Question: I think this is going to be an easy one for you guys :)
I am trying to get FPS displayed in the window title in my Directx application (written in C++). I do not really know how to do this as my app assigns title in this manner

any ideas how to do this (so that I can see the FPS when I minimise my app) ?
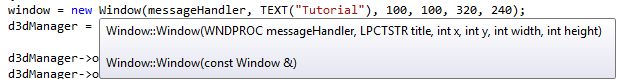
Answer: I think you can use 'SetWindowText()' to accomplish this, e.g.:
'''
HWND window = CreateWindow(windowClass.lpszClassName, title, WS_OVERLAPPEDWINDOW, x, y, width, height, GetDesktopWindow(),NULL,windowClass.hInstance,NULL);
'''
... then later ...
'''
SetWindowText(window, "XXXX FPS");
'''
See:
<URL>